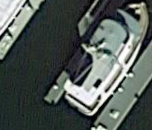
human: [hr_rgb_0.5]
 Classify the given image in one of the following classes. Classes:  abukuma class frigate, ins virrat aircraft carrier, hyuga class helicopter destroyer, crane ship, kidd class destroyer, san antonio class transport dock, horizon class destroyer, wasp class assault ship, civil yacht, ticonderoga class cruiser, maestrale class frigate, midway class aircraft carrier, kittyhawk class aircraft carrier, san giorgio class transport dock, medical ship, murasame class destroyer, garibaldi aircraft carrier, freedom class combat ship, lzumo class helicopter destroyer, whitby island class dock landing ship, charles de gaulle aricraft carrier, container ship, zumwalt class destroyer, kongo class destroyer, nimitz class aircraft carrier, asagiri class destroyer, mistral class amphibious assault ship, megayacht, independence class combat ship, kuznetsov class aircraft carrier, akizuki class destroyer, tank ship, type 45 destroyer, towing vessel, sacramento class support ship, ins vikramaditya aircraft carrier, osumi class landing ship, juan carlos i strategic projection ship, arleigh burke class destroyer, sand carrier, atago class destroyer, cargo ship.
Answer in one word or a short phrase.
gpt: Civil yacht